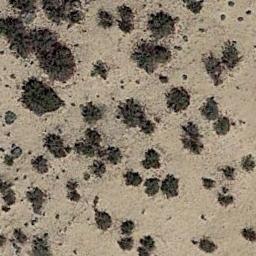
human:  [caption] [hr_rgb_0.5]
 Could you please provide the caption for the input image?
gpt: Some chaparrals of different sizes grow in the desert .

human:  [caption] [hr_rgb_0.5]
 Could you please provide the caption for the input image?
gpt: Chaparral is distributed cluster by cluster on the sand .

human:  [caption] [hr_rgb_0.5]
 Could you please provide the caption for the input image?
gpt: There is a path and scattered trees in the jungle .

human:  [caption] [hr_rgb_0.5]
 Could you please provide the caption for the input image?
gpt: There are some different kinds of bushes make up the chaparral on the desert .

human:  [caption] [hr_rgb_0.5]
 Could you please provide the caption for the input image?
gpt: Plants are bigger above the chaparral than below .